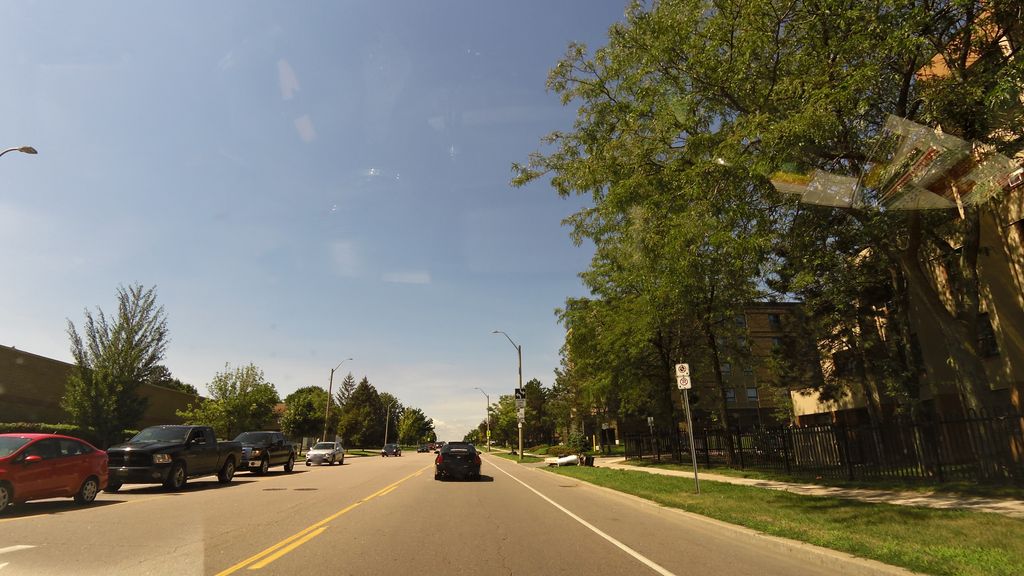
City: hamilton